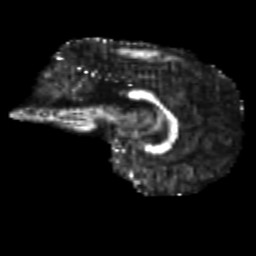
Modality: FA
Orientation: sagittal
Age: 11
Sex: male
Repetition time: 9.4 s
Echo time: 0.089 s